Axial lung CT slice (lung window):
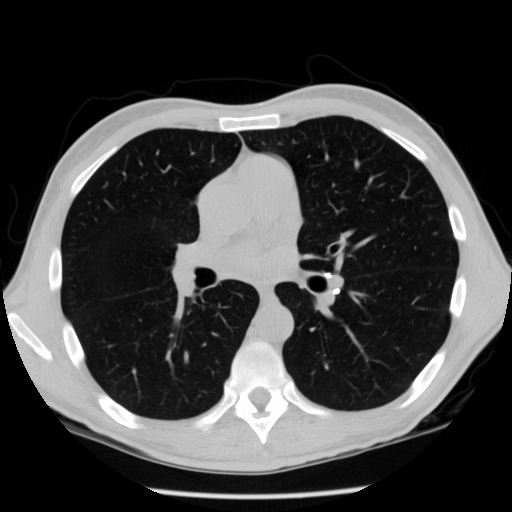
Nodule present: no